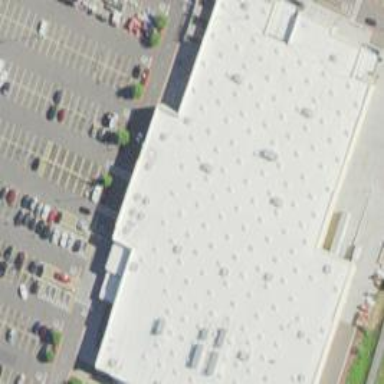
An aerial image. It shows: Supermarket.